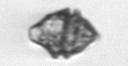
Label: Kryptoperidinium_triquetrum